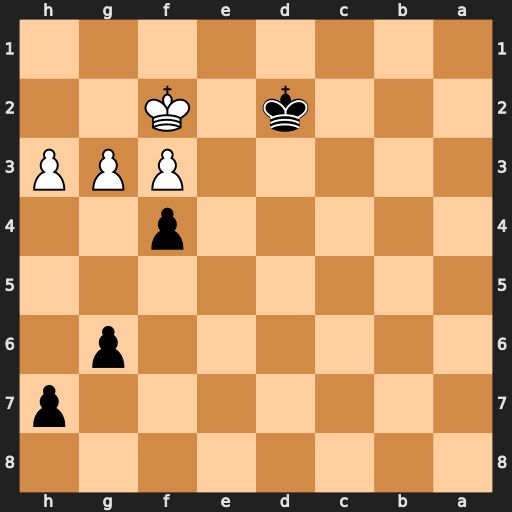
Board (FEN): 8/7p/6p1/8/5p2/5PPP/3k1K2/8
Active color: b
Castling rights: -
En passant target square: -
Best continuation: g5 h4 h6 gxf4 gxf4